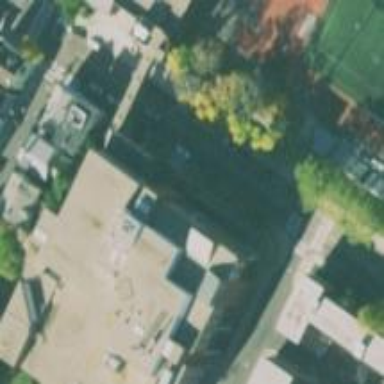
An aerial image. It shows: School.